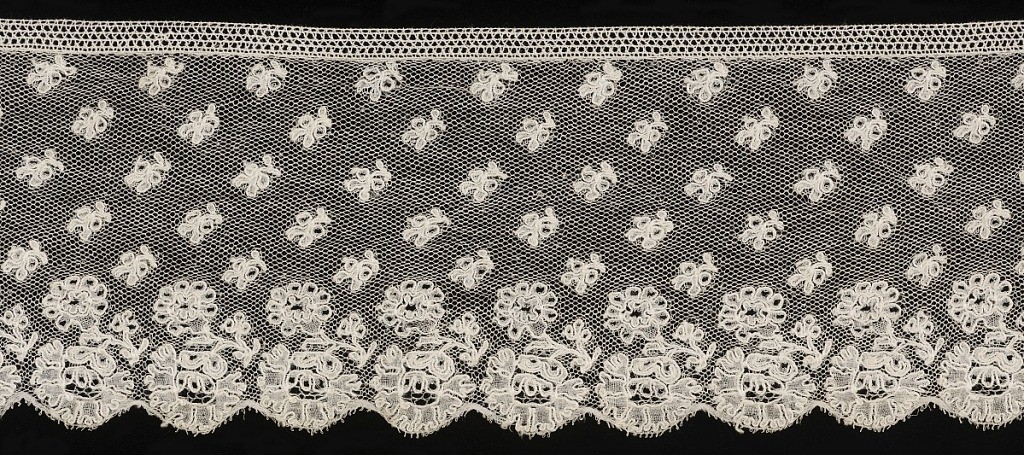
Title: Border
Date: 18th–19th century
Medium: linen Technique: bobbin lace, Mechlin style
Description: Scalloped border of carnation like flower with buds in diagonal rows above.